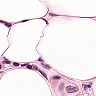
Metastatic tissue present: yes